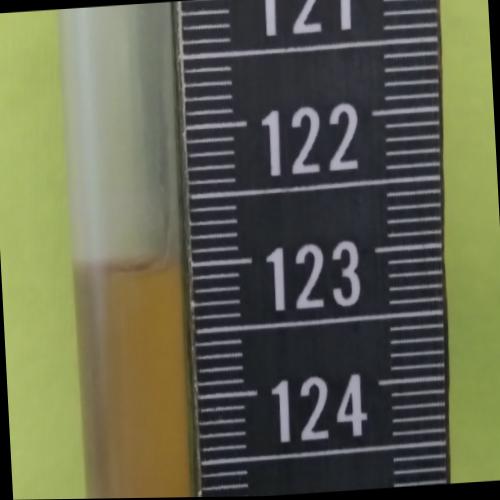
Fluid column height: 123.0 cm